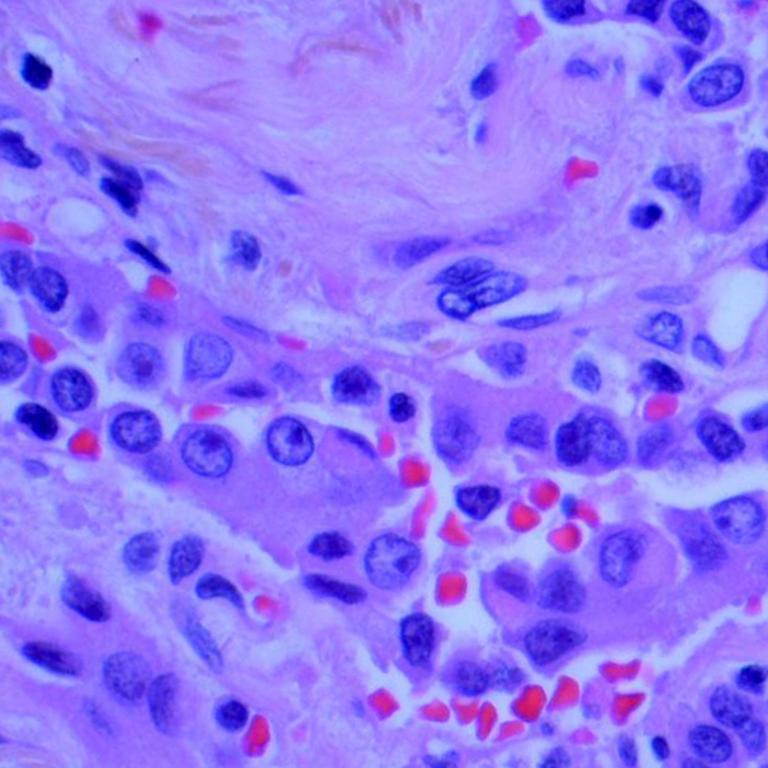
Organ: lung
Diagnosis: adenocarcinomas